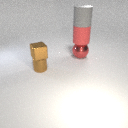
large gray rubber cylinder above large red metal sphere